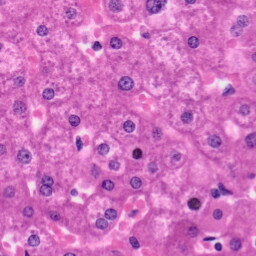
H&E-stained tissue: Liver